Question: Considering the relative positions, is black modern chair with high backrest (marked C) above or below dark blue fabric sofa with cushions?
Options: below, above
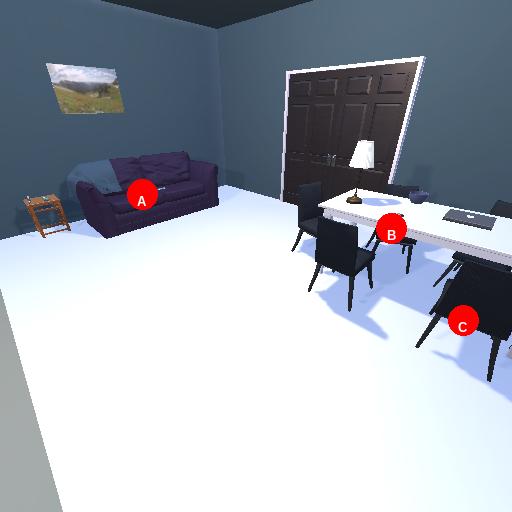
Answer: below